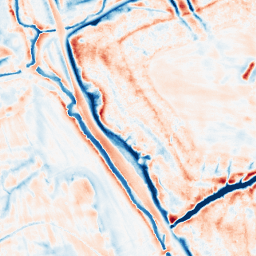
Category: edge_preserving
Decomposition family: bilateral
Decomposition parameters: d: 21
sigma_color: 50
sigma_space: 100
Upsampling method: sinc_hamming
Upsampling parameters: scale: 4
kernel_size: 8
Upsampling scale: 4